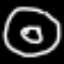
Label: donut